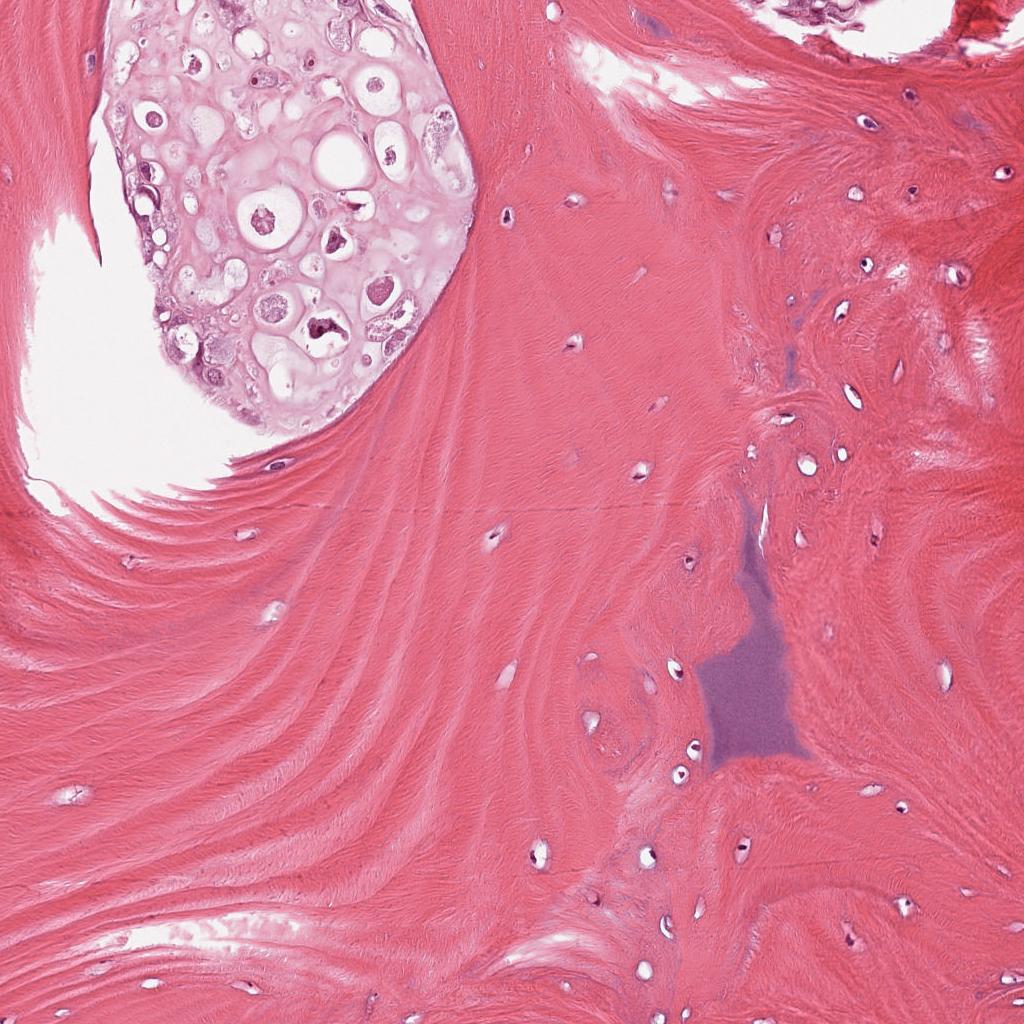
Label: Viable